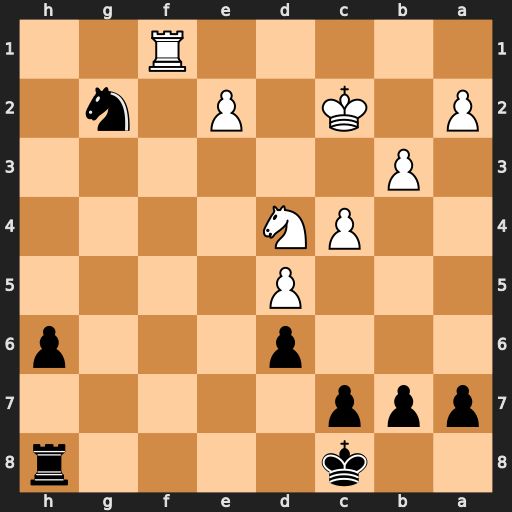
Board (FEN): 2k4r/ppp5/3p3p/3P4/2PN4/1P6/P1K1P1n1/5R2
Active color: b
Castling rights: -
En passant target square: -
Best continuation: Ne3+ Kd2 Nxf1+